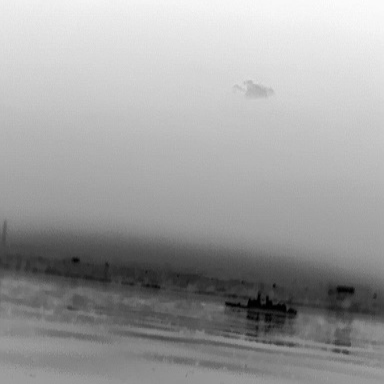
There is a warship in the infrared image.